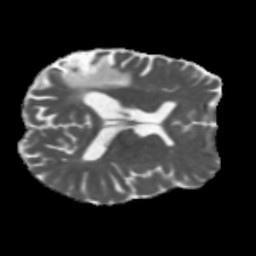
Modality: MD
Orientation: axial
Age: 47
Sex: male
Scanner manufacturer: siemens
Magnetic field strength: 3 T
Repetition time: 5.47 s
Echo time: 0.0854 s